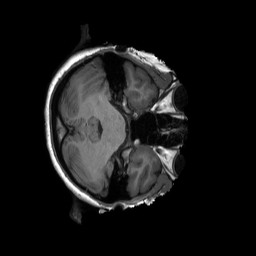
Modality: T1w
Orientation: axial
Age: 21
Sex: male
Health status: healthy
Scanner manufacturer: siemens
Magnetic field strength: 3 T
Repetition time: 2.3 s
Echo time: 0.00229 s